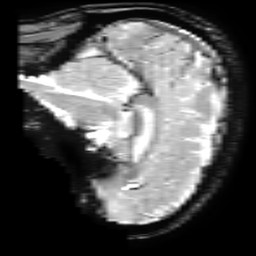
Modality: T2starw
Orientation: sagittal
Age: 39
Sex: male
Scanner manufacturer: ge
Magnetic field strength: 3 T
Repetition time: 0.65 s
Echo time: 0.02 s